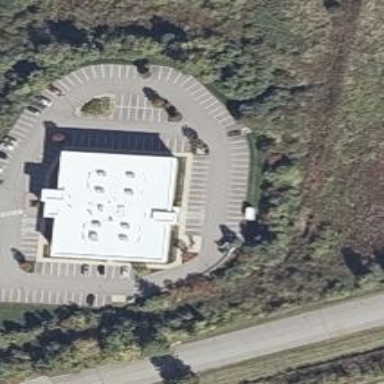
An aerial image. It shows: Commercial building.